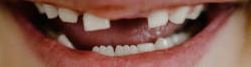
Condition: hypodontia